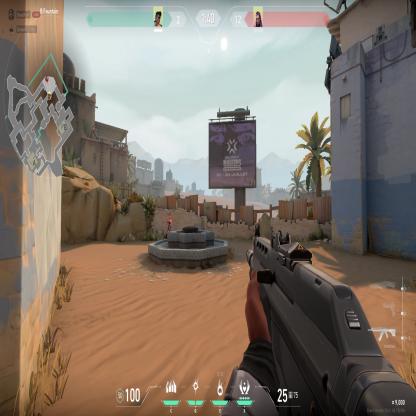
Label: enemy